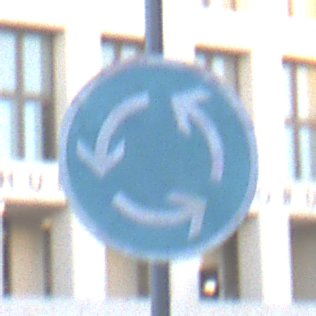
Verkehrszeichen: Kreisverkehr
Umgebung: Outdoor, Urban
Tageszeit: SunriseSunset
Wetter: Clear
Licht: Natural
Jahreszeit: NotSpecified
Kontrast: LowContrast